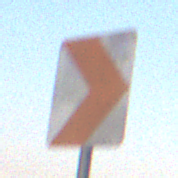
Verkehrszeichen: RichtungstafelnInKurvenKleinLinks
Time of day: SunriseSunset
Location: Outdoor (Nature)
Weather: Clear
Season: NotSpecified
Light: Natural